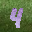
Label: 4